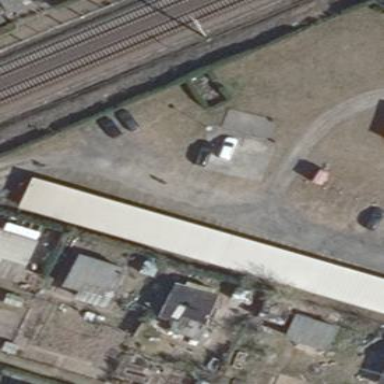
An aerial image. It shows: Garage.